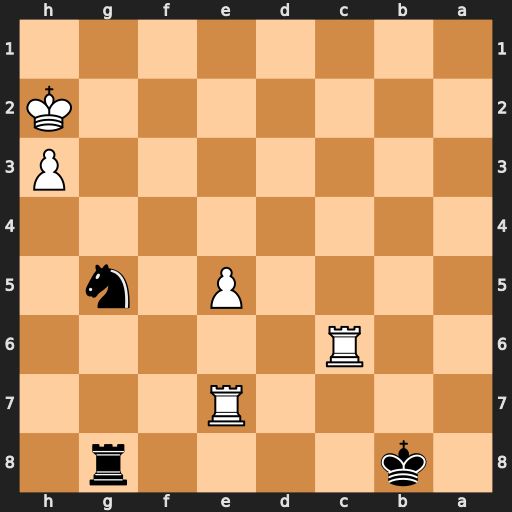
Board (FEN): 1k4r1/4R3/2R5/4P1n1/8/7P/7K/8
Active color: b
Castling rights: -
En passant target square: -
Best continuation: Nf3+ Kh1 Rg1#